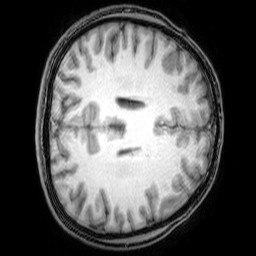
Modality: T1w
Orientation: axial
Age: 22
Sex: male
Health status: healthy
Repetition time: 0.081 s
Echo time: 0.037 s